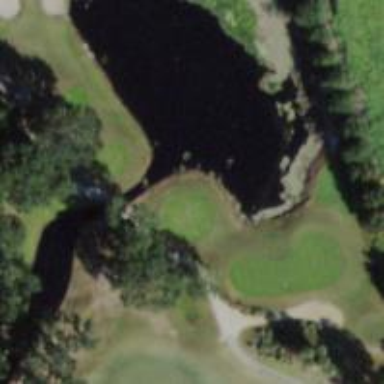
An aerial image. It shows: Path on bridge designed for golf carts.